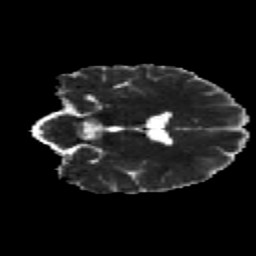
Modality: MD
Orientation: coronal
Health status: healthy
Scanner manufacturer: siemens
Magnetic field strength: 3 T
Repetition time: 12 s
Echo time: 0.092 s